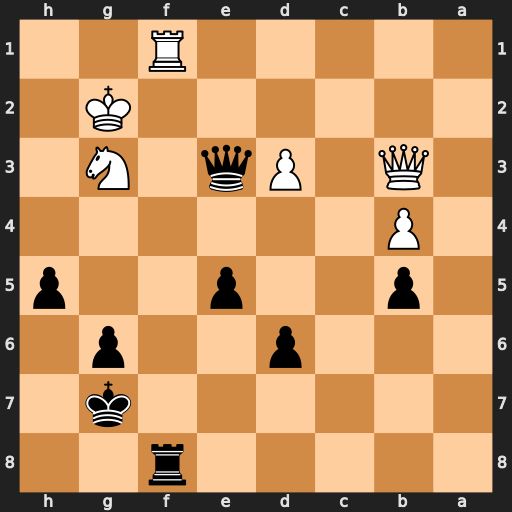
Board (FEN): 5r2/6k1/3p2p1/1p2p2p/1P6/1Q1Pq1N1/6K1/5R2
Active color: b
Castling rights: -
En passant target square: -
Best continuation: h4 Nh5+ gxh5